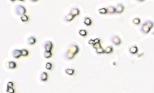
Label: Phaeocystis